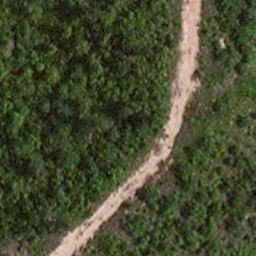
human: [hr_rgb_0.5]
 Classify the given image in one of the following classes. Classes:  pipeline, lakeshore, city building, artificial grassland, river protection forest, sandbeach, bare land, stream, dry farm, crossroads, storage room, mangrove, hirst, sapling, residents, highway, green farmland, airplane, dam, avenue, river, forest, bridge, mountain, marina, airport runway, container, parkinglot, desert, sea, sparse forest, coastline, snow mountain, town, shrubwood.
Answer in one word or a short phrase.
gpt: avenue